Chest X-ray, PA view. Patient: 64 years old, sex M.
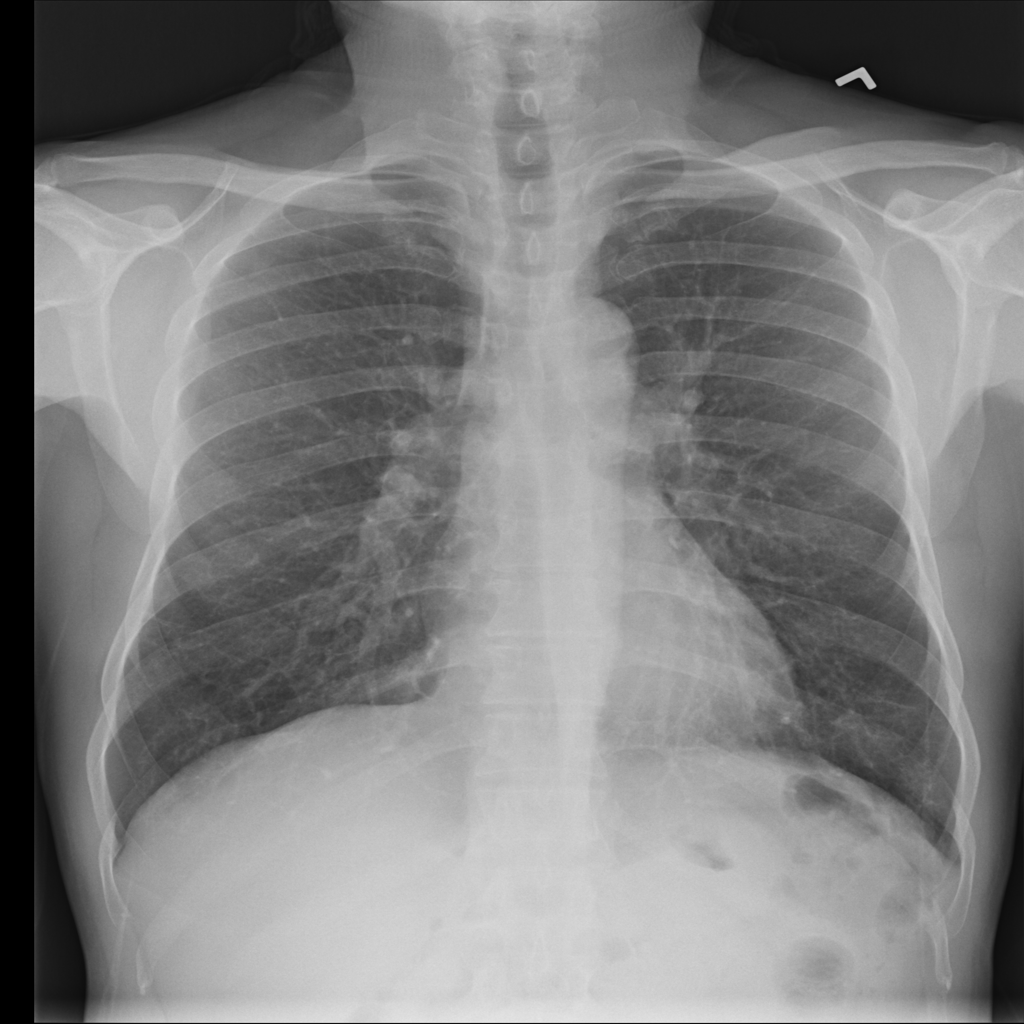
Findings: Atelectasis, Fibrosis